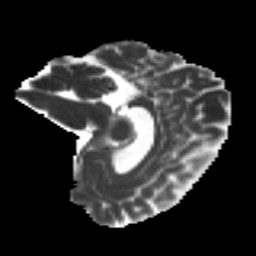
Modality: MD
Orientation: sagittal
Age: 42
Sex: female
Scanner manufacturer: ge
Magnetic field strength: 3 T
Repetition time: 7.8 s
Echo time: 0.0607 s